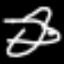
Label: airplane